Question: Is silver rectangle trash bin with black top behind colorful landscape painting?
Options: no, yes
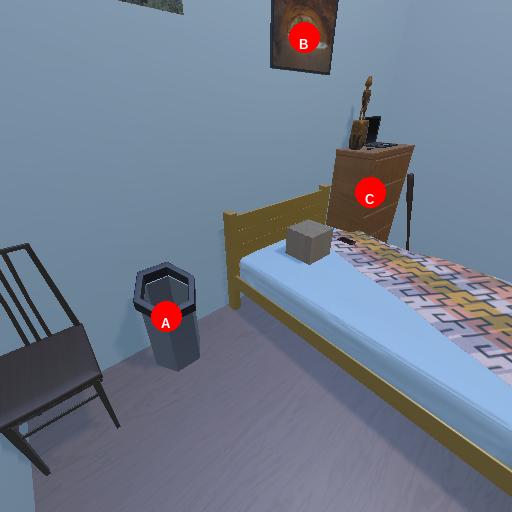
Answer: no